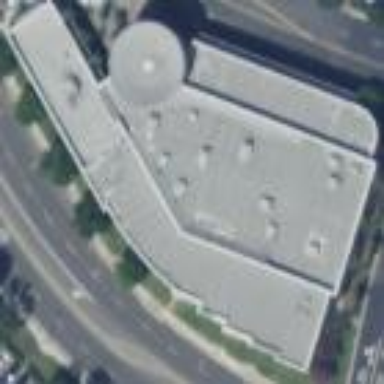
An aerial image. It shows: Building that houses fitness center.